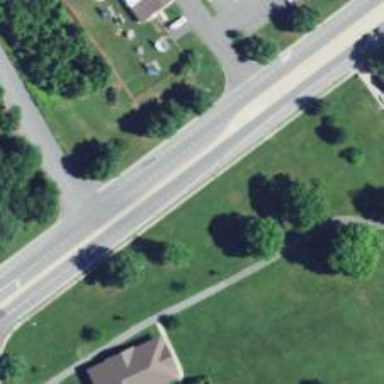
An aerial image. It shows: Footway along the road.